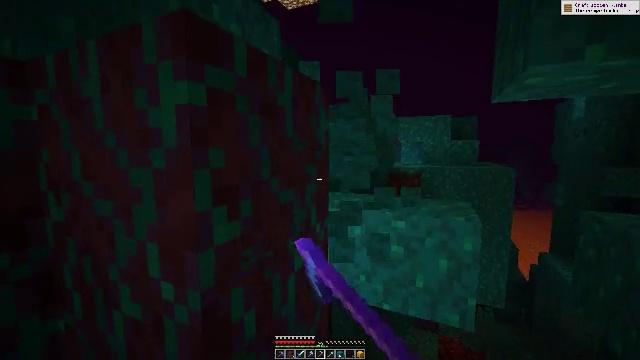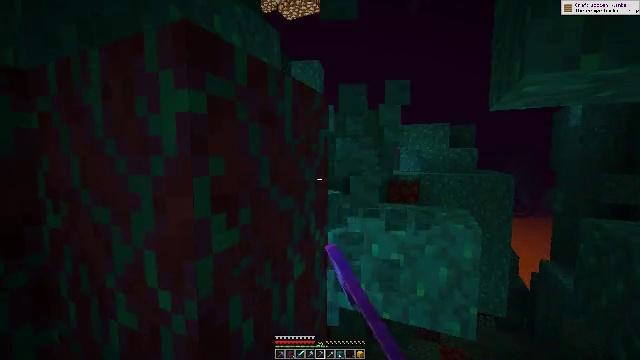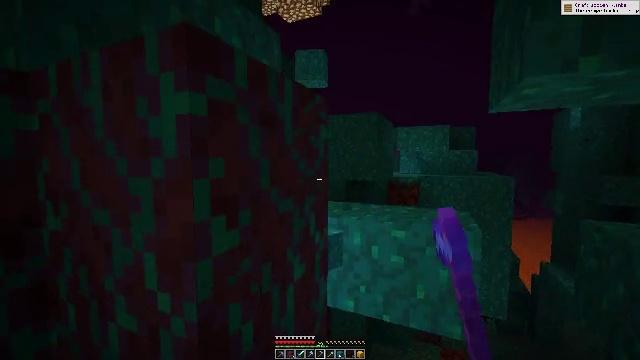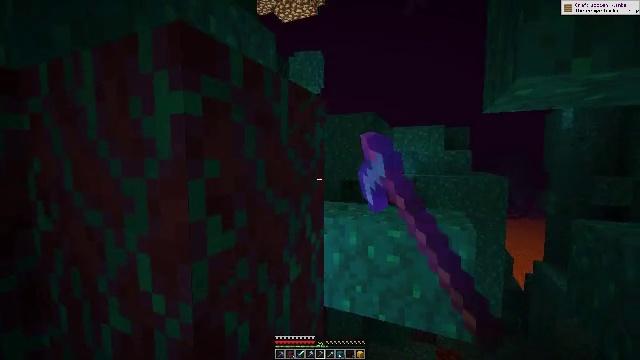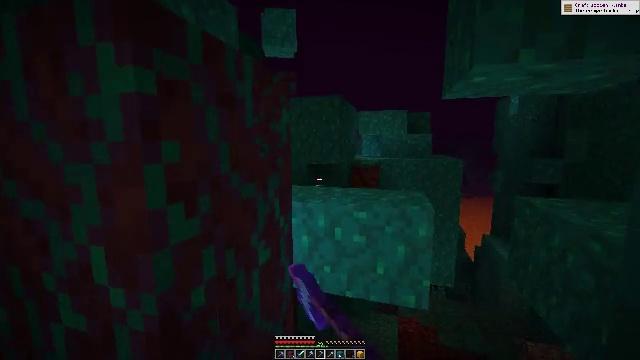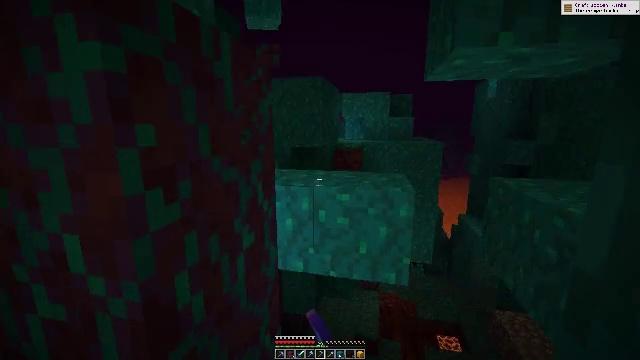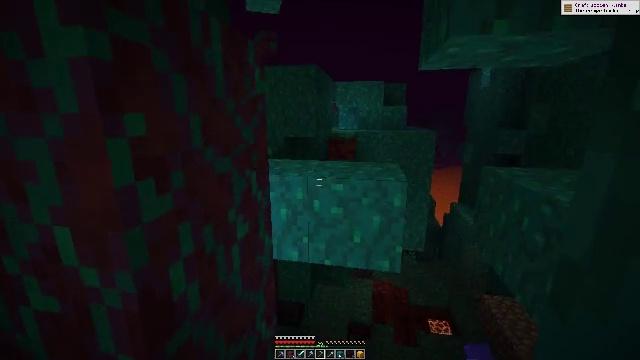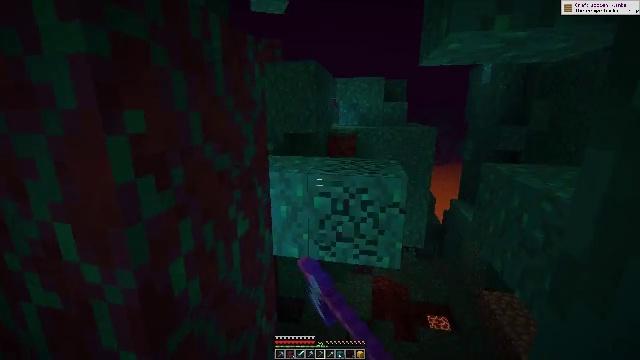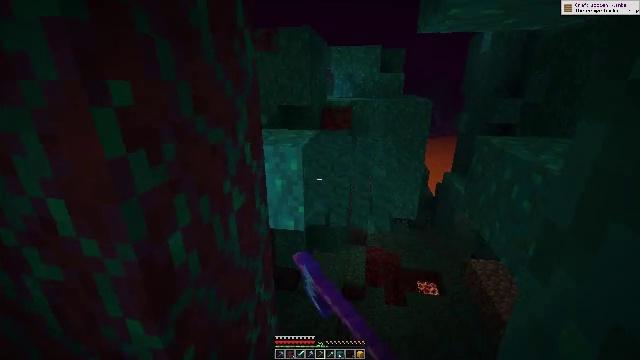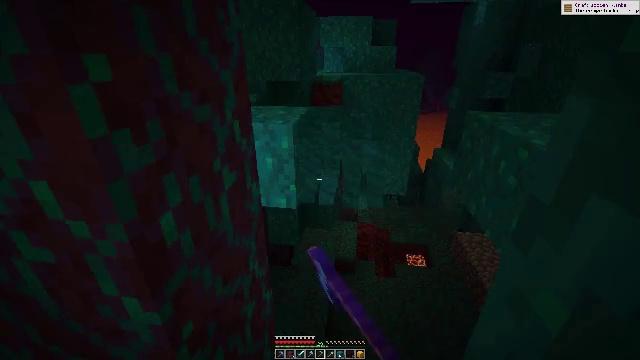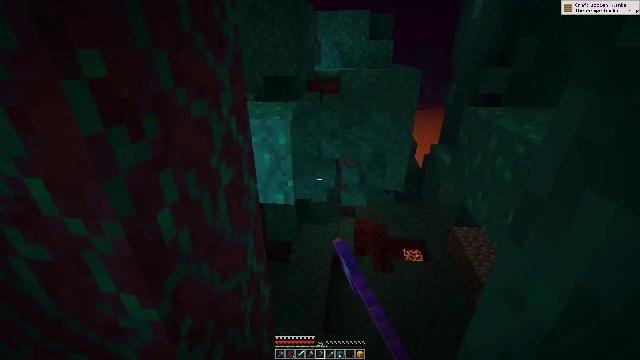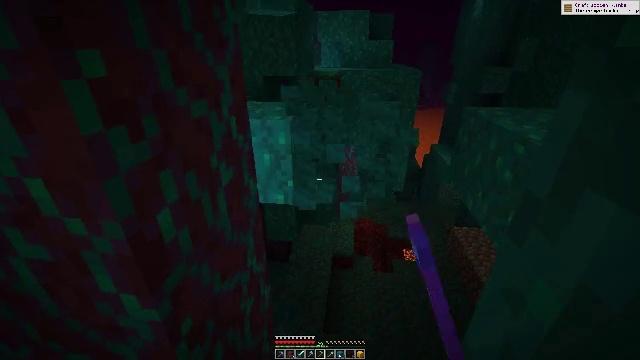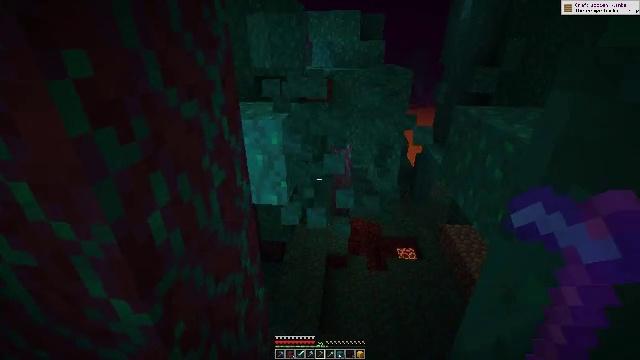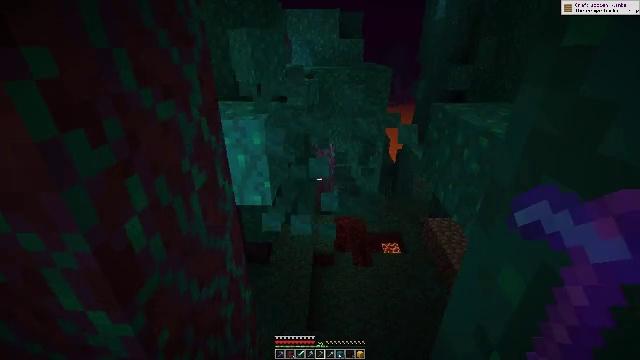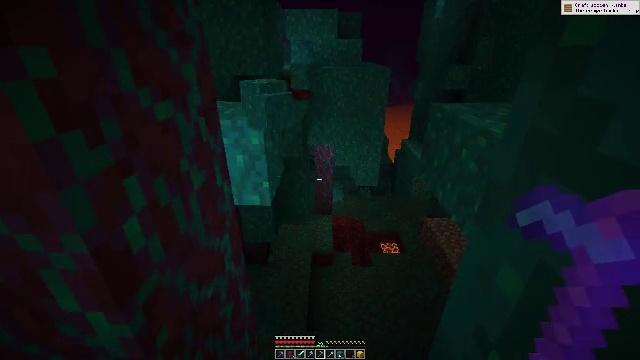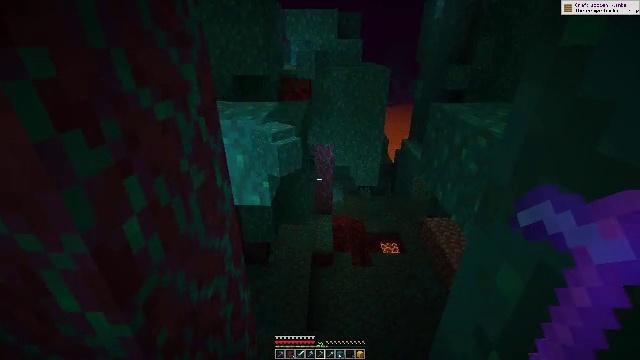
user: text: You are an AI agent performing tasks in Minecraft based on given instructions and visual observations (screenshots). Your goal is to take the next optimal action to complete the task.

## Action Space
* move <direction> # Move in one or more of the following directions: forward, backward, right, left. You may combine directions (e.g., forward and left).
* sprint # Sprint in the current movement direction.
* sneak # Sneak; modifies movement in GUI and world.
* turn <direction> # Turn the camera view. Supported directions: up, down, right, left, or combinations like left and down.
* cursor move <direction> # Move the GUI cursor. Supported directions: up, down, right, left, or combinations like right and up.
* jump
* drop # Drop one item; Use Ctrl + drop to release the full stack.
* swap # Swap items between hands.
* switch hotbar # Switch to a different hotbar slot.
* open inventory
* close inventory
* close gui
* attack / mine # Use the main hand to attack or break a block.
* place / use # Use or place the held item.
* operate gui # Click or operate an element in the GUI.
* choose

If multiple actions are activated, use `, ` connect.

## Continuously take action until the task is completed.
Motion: motion action
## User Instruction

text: Attack the warped wart block to obtain it.
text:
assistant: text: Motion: turn up, attack / mine
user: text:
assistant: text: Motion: attack / mine
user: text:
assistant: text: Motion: attack / mine
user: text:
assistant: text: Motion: turn right and down, attack / mine
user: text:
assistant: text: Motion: turn right and down, attack / mine
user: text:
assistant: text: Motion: turn right and down, attack / mine
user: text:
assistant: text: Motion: attack / mine
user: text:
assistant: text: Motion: turn right and down, attack / mine
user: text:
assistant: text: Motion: turn right and down, attack / mine
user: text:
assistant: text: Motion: attack / mine
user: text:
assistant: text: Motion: attack / mine
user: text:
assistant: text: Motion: turn right, attack / mine
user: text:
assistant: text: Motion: turn right, attack / mine
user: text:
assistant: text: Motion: attack / mine
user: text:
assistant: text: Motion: attack / mine
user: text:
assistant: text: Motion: attack / mine
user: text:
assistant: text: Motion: turn left, attack / mine
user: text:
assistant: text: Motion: turn left and up, attack / mine
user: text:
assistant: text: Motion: turn left and up, attack / mine
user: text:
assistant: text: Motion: turn left, attack / mine
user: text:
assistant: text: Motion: attack / mine
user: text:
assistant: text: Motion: attack / mine
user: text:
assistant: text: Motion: attack / mine
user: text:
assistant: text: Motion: attack / mine
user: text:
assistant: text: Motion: attack / mine
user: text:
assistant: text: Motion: attack / mine
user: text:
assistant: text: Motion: attack / mine
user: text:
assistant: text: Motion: turn right and down, attack / mine
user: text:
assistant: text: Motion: turn right and down, attack / mine
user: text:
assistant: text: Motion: turn right and down, attack / mine